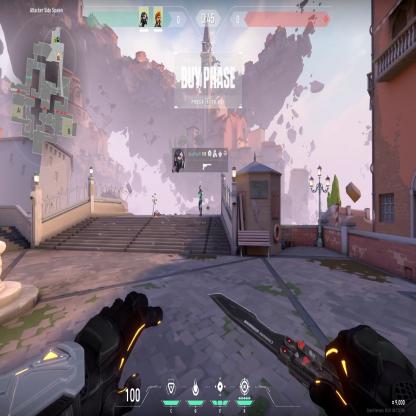
Label: dropped spike ; teammate